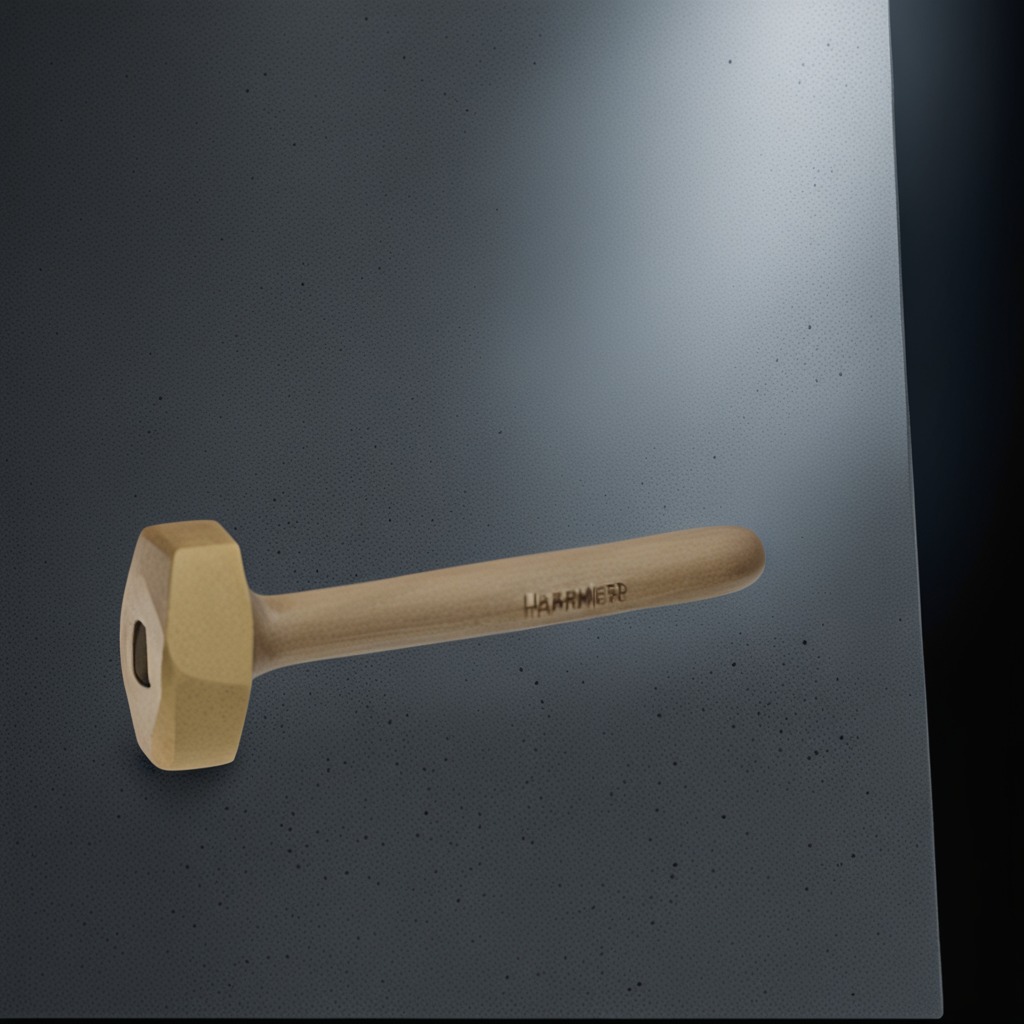
A hammer lies on the clean granite table inside a workshop at night dim ambient light soft shadows worn but